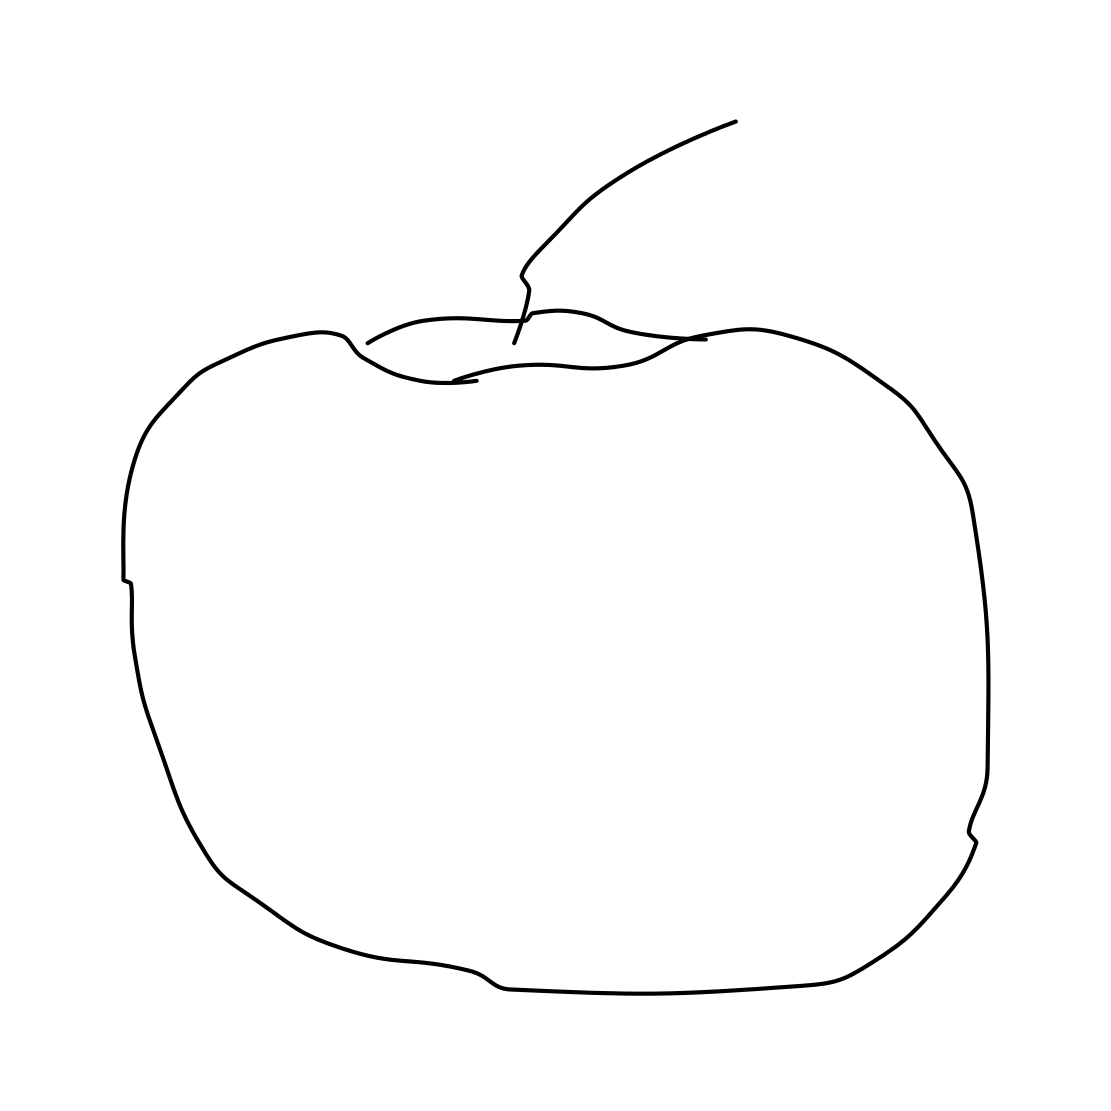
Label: tomato